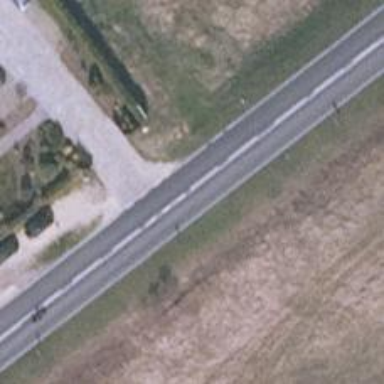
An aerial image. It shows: Secondary road with asphalt surface.